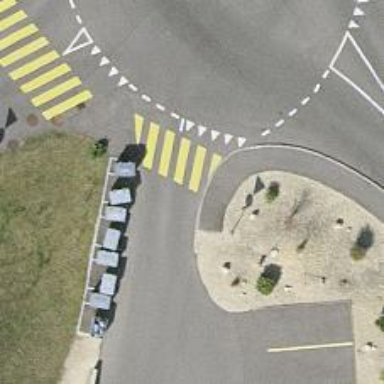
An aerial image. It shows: Marked crossing on the road.